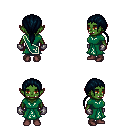
a pixel art fantasy rpg character, female body template, orc, green skin, sash dress, red pants, raven ponytail hairstyle, metal gloves, maroon shoes, four views (front, back, left, right), 2x2 character sprite sheet, small pixel art, hard edges, no anti-aliasing